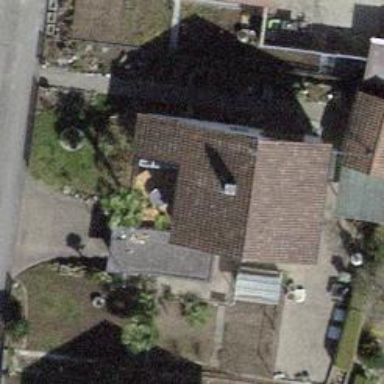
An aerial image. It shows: Building with tiled roof.